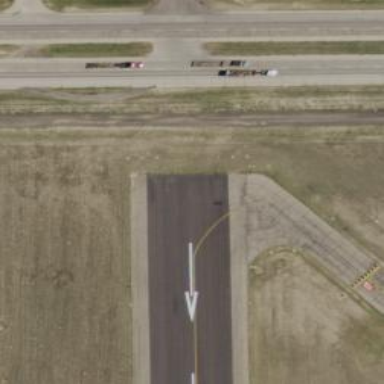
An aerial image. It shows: Displaced threshold on airport runway.